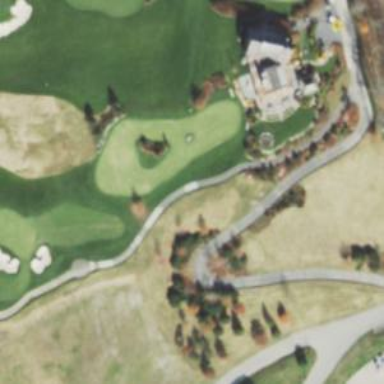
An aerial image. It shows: Path used for both walking and golf.